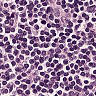
Metastatic tissue present: no